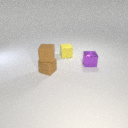
small brown rubber cube above small brown rubber cube